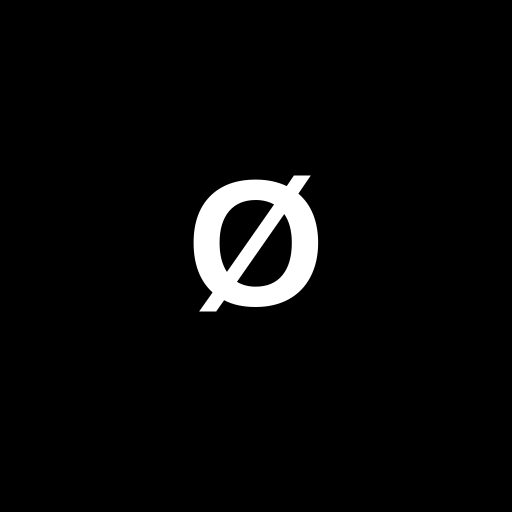
Character: Ø
Unicode: U+00D8 (LATIN CAPITAL LETTER O WITH STROKE)